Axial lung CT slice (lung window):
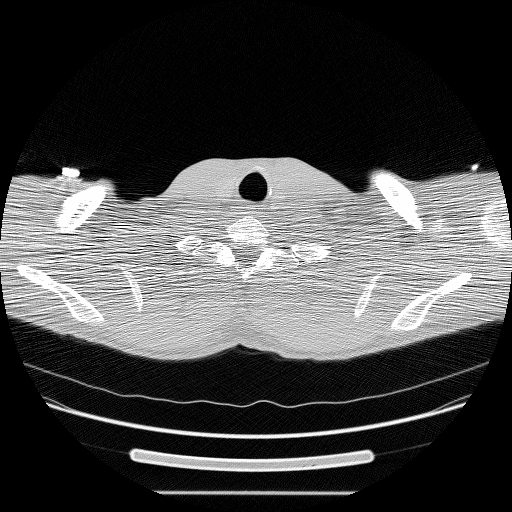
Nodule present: no